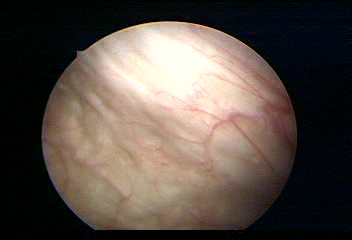
Modality: WLC
Class: Normal mucosa
Bladder cancer association: No